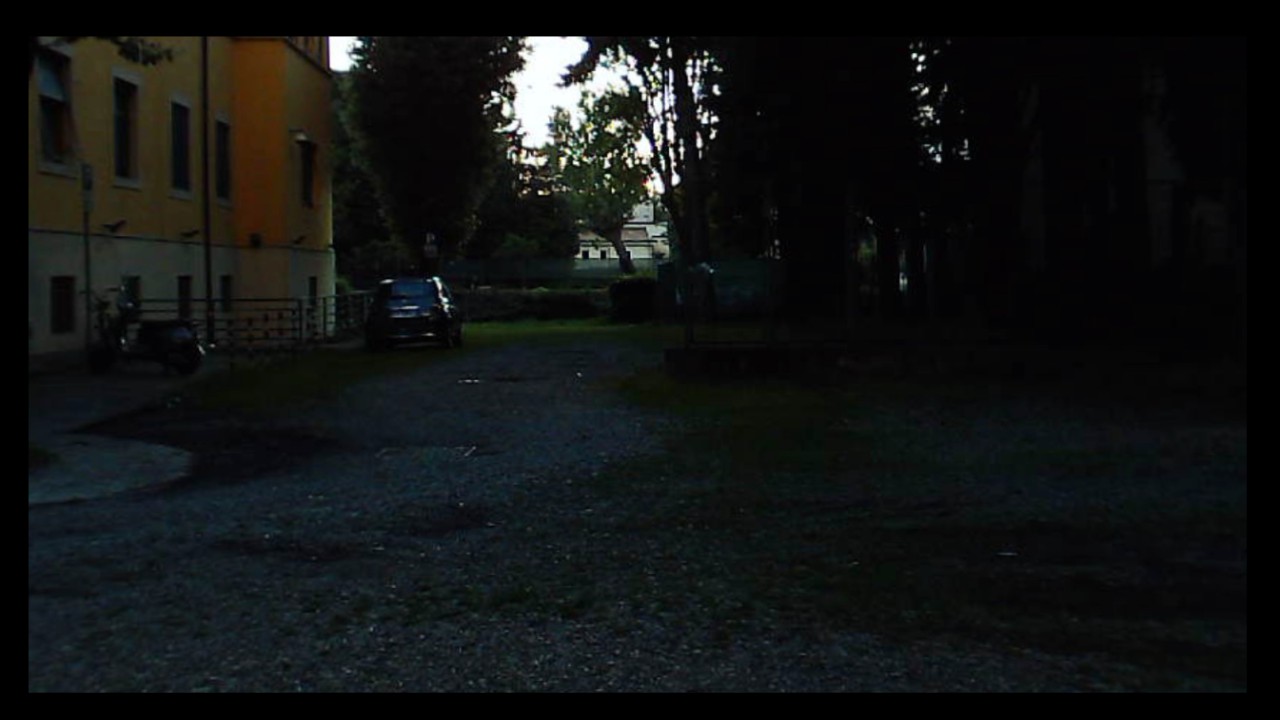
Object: DJI Mini 3

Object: DarwinFPV cineape20